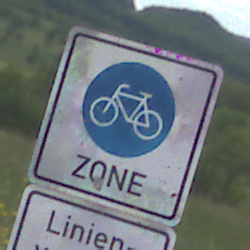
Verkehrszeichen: BeginnFahrradzone
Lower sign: BesondereFahrzeugeUndTransportgueter2
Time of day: Midday
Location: Outdoor (RoadRail)
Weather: PartlyCloudy
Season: NotSpecified
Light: Natural